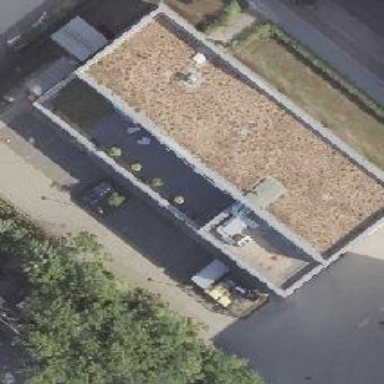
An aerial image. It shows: Office building with flat roof.